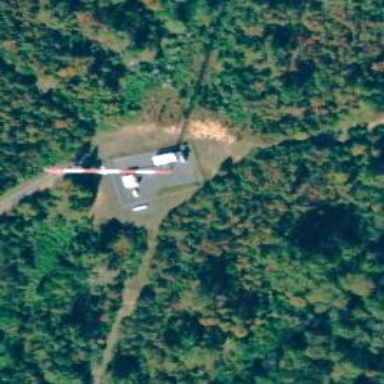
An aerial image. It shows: Man-made mast used for communication purposes.